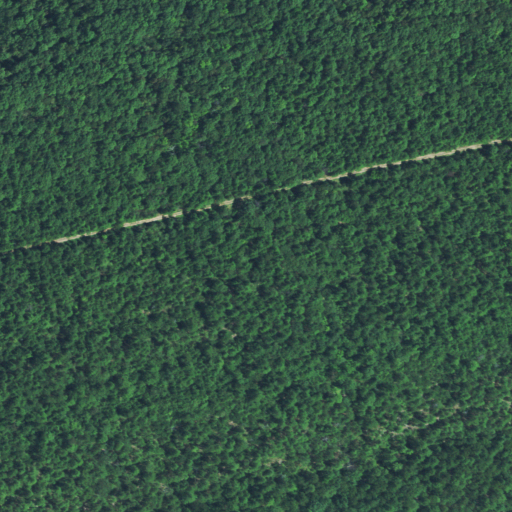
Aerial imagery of mountains in Oklahoma named Kiamichi Mountains containing mixed forest, evergreen forest, deciduous forest, and open development